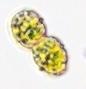
Label: Margalefidinium